Question: I've been using for a long time a database/connection with the wrong encoding, resulting the hebrew language characters in the database to display as unknown-language characters, as the example shows below:

I want to re-import/change the database with the inserted-wrong-encoded characters to the right encoded characters, so the hebrew characters will be displayed as hebrew characters and not as unknown parse like '*"x xth msKHyx,xx x©️x™️x xzx|x™️xC/x™️x xoex™️ KHmh x"x "*'
For the record, when I display this unknown characters sql data with php - it shows as hebrew. when I'm trying to access it from the phpMyAdmin Panel - it shows as jibrish (these unknown characters).
Is there any way to fix it although there is some data already inserted in the database?
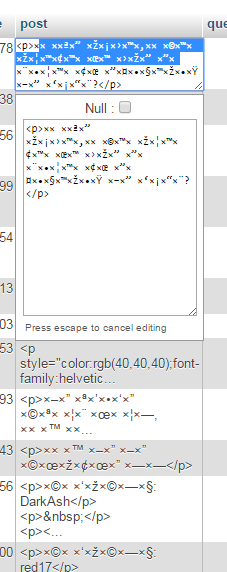
Answer: That feels like "double-encoded" Hebrew strings.
This partially recovers the text:
'''
UNHEX(HEX(CONVERT('x xth msKHyx,xx' USING latin1)))
--> ' th msKHy,
'''
I do not know what leads to the '' symbols.
Please do 'SELECT col, HEX(col) FROM ... WHERE ...;' for some cell. I would expect 'SHlvm' to give hex 'D7A9D79CD795D79D' if it were correctly stored. For "double encoding", I would expect 'C397C2A9C397C593C397E280A2C397C29D'.
Please provide the output from that SELECT, then I will work on how to recover the data.
Here's what I think happened.
- - 'SET NAMES latin1'- 'CHARACTER SET utf8'
Yod did not jump out as a letter, so it took a while to see it. 'CONVERT(BINARY(CONVERT('x™️x™️123' USING latin1)) USING utf8)' -->yy123
So, I am that that expression will clean up the text. But be cautious; try it on a few rows before 'fixing' the entire table.
'''
UPDATE table SET col = CONVERT(BINARY(CONVERT(col USING latin1)) USING utf8) WHERE ...;
'''
If that does not work, here are <URL>